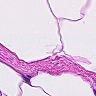
Metastatic tissue present: no